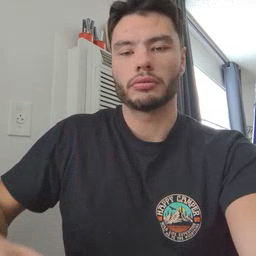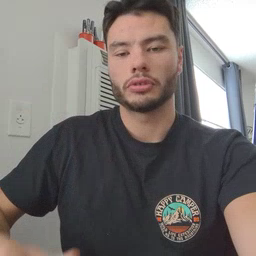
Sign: animal